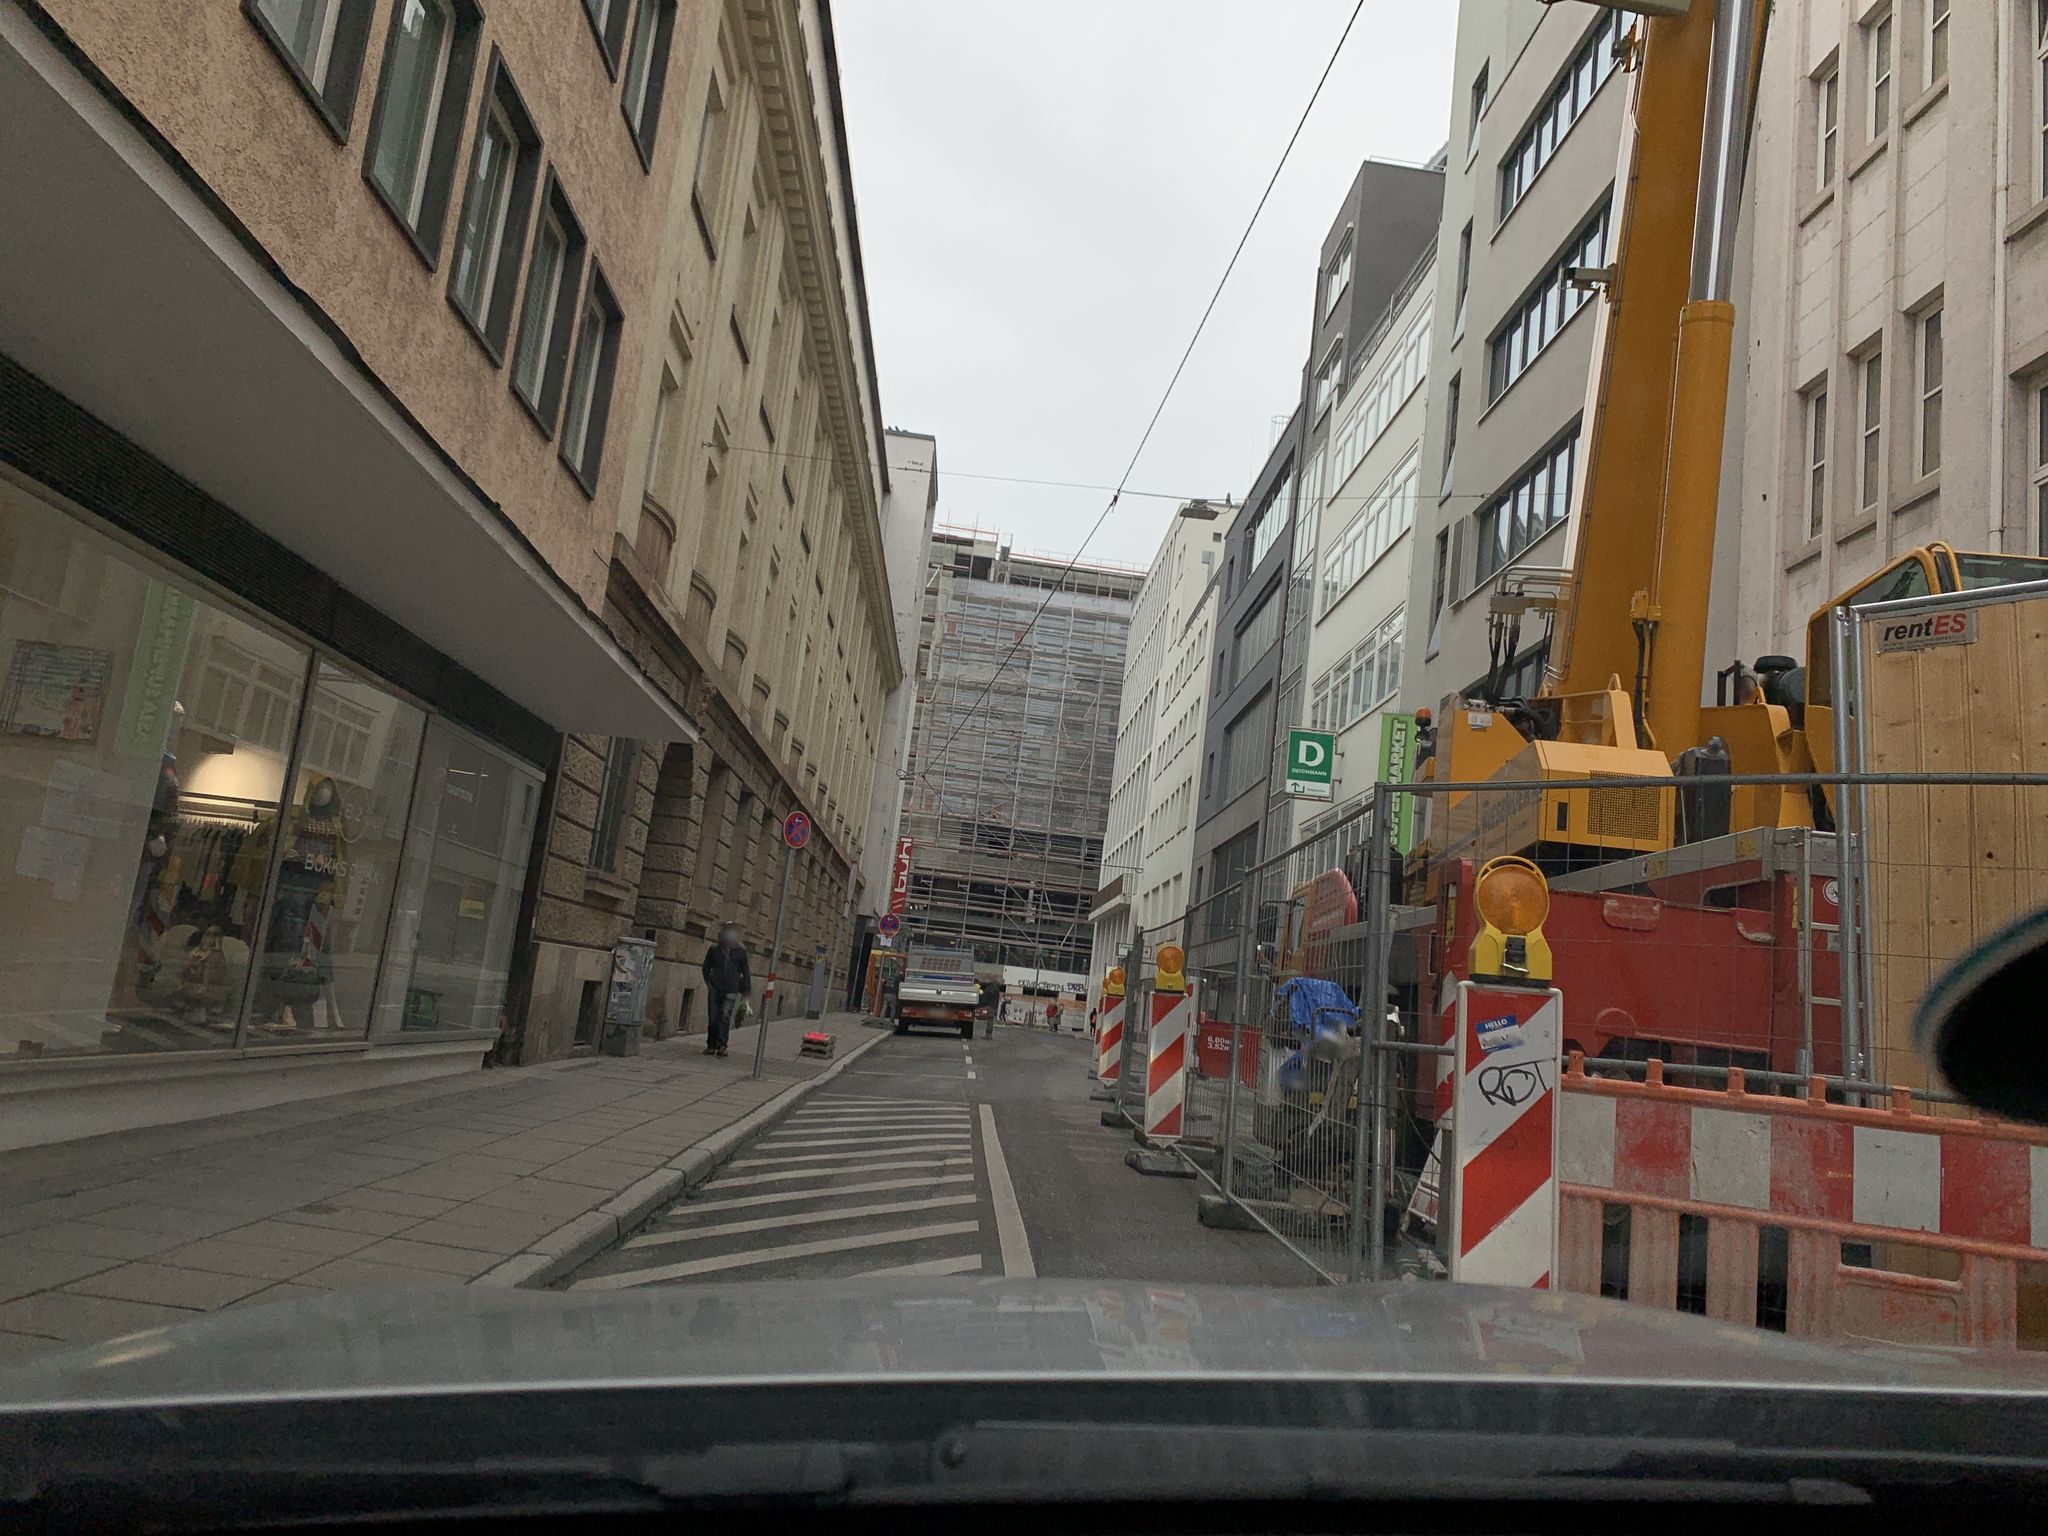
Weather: clear
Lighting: day
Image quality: good
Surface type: driving surface
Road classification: residential
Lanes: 1
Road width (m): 4
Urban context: urban centre
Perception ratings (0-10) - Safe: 0.33, Lively: 3.88, Beautiful: 2.14, Boring: 6.84, Depressing: 5.62, Wealthy: 5.98